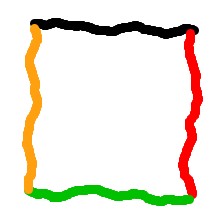
Shape: square